Question: I want to plot a histogram, density (Gaussian kernel) and the fitted corresponding normal distribution, of the simple losses of the Allianz SE company.
(That means, the simple losses are minus the simple returns)
I have the following code:
'''
hist(alvsloss,breaks = 100, freq=F,main="Histogramm,
density curve (gaussian kernel) of Allianz simple losses ",xlab="loss in percent",ylab="density")
lines(density(alvsloss), col="red", lwd=2)
curve(dnorm(x, mean = mean(alvsloss), sd = mean(alvsloss)), add=TRUE, col="blue", lty="dotted")
'''
Now I have the first problem:
'''
The fitted normal distribution is not drawn, I get the (german) error message:
In dnorm(x, mean = mean(alvsloss), sd = mean(alvsloss)) :
NaNs wurden erzeugt
'''
The normal distribution curve is not plotted.
The second is a question in general:
If I leave out the normal distribution, so I only have the histogram and the density. Than I can change between frequency true and false via the command
'''
freq=T
'''
or
'''
freq=F
'''
I attached a screenshot of both pictures (I have to upload it, since I have not at least 10 reputations). I do not understand them, if I have freq=T that means, I have the density values at the y axis. So there should be values like 0.0012 or 0.1, but not values of 300 or 400, density should be relative values? Also the kernel does not match in any way, it is clearly wrong? If I have freq=F I get the right picture. Now I have absolute values, so e.g. there were 30 cases in which I had a return which was about 0.0 (the middle high peak), right? Now the density does fit, but I would have expected it to do not fit in this case, since I thought it is in freq=T values, so it should be another way round, in this picture it should be wrong?
If this is answered, I would have further questions:
I do not like the x axis, how can I have a more detailed scaling?
Is it right to say the following: The tail on the right from 0.5 up to 0.1 is heavier than the tail on the left side, so in this area we have a higher probability of losses than of gains? Whereas the extreme values occur only on the left side: Values of -0.2 and even one with approx -0.4. So extreme losses in this case are not occurring, whereas extreme gains are realized? Is this right?
What is my mistake, I cannot see it?
Screenshot:
You can find the data <URL>
It is the alvsloss data
The complete solution is:
'''
hist(alvsloss,breaks = 100, freq=F,main="Histogramm, density curve (gaussian kernel) of Allianz simple losses ",xlab="loss in percent",ylab="density")
lines(density(alvsloss), col="red", lwd=2)
curve(dnorm(x, mean = mean(alvsloss), sd = sd(alvsloss)), add=TRUE, col="blue",lwd=2)
'''
which gives the following picture:

seems to be correct, right?
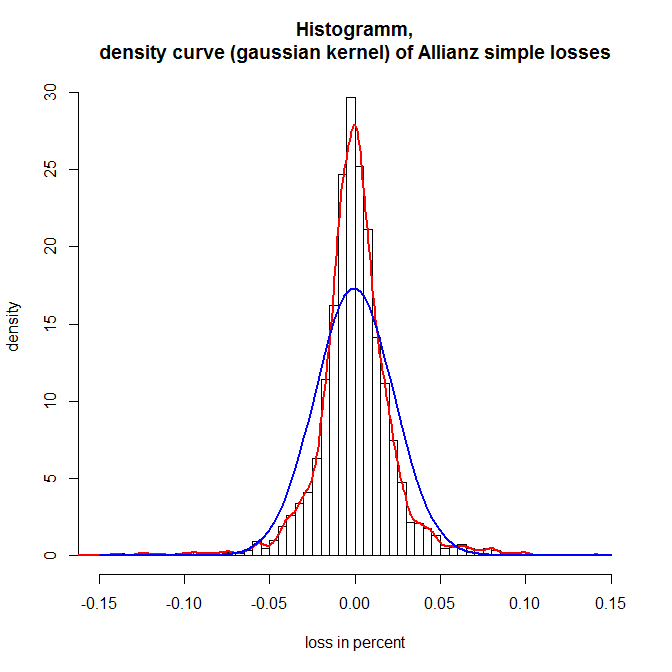
Answer: The R help says :
> logical; if TRUE, the histogram graphic is a representation of frequencies, the counts component of the result; if FALSE, probability densities, component density, are plotted
When the 'freq' attribute is 'TRUE', the number of times the values appear in the data is plotted. If you have a vector with 400 times the value 1 and 300 times the value 0, the height of the bars would be 400 and 300 when 'freq=TRUE', and 4/7 and 3/7 when 'freq=FALSE'.
For the second part of your question, if there are 'NA' values in your vector, you have to calculate the mean with :
'''
mean(...,na.rm=TRUE)
'''
Furthermore, as ndoogan said, I think there is a typo in your code. Try this instead :
'''
dnorm(x, mean = mean(alvsloss,na.rm=TRUE), sd = sd(alvsloss,na.rm=TRUE))
'''
Finally, you cannot use 'curve' to plot a vector. It works only for functions. So you can try :
'''
lines(dnorm(x, mean = mean(alvsloss,na.rm=TRUE), sd = sd(alvsloss,na.rm=TRUE)), col="blue", lty="dotted")
'''
or
'''
curve(dnorm,from=ToBeFilled,to=ToBeFilled,col="blue", lty="dotted",mean = mean(alvsloss,na.rm=TRUE), sd = sd(alvsloss,na.rm=TRUE)))
'''
'ToBeFilled' are respectively the bounds of the interval where you want to plot.